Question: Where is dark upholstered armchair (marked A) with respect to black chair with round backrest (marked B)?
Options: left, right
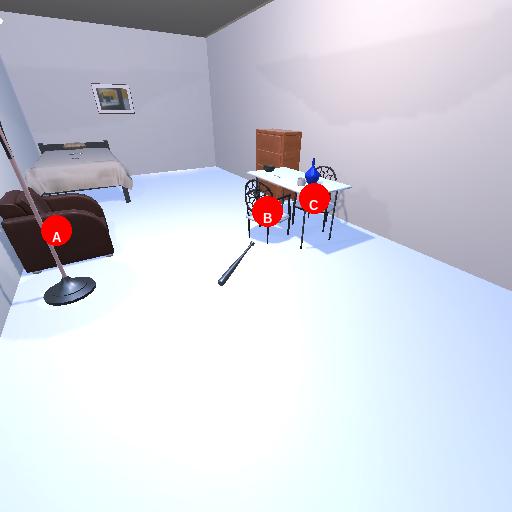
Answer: left